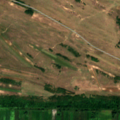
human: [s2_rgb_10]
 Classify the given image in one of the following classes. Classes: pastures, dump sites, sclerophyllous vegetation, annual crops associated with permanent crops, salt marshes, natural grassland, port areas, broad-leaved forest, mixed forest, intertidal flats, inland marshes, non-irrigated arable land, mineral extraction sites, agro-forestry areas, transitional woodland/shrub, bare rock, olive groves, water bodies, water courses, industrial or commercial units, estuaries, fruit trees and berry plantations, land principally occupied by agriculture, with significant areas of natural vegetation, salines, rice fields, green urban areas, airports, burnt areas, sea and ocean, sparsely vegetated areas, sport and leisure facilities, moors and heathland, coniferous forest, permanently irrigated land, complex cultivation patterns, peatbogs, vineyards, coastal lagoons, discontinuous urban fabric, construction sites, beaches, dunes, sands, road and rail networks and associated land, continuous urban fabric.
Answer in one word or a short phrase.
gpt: non-irrigated arable land, natural grassland, transitional woodland/shrub